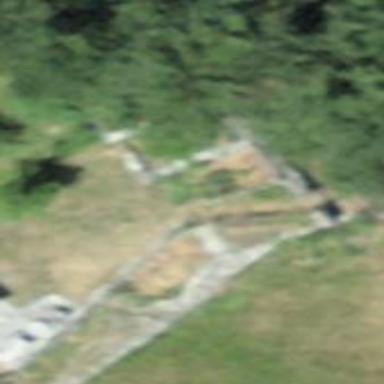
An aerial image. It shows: Ruins of building.